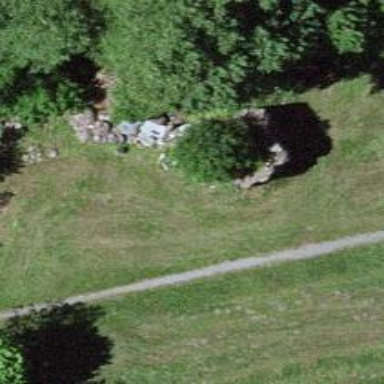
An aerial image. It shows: Dry stone wall barrier.